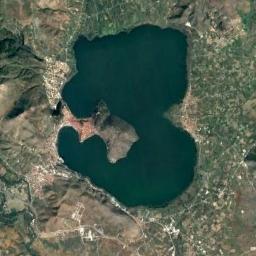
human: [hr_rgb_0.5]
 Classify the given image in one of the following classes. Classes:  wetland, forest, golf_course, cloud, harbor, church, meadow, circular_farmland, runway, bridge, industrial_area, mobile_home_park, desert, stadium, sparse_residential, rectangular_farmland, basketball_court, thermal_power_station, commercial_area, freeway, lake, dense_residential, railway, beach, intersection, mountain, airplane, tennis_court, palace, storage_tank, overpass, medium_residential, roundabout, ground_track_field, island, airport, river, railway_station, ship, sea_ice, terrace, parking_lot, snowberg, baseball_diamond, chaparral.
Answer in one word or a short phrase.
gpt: lake